Interaction volume radius: 10 \u00c5
Interaction volume height: 30 \u00c5
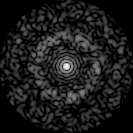
Disorder parameter: 0.8277